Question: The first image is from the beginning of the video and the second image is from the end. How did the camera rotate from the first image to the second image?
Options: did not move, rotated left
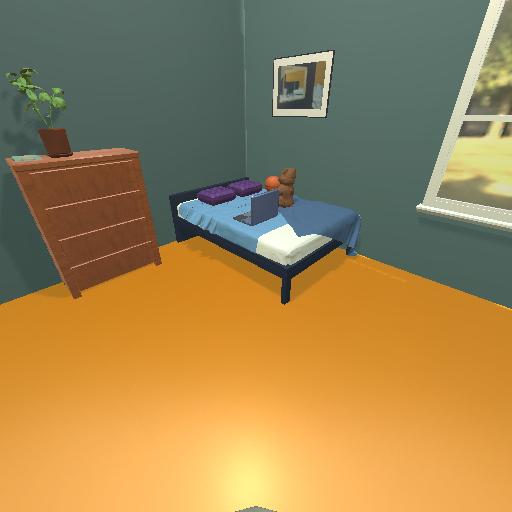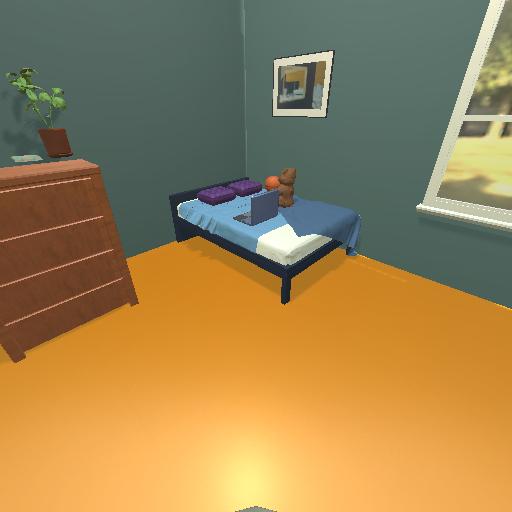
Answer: did not move